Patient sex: F
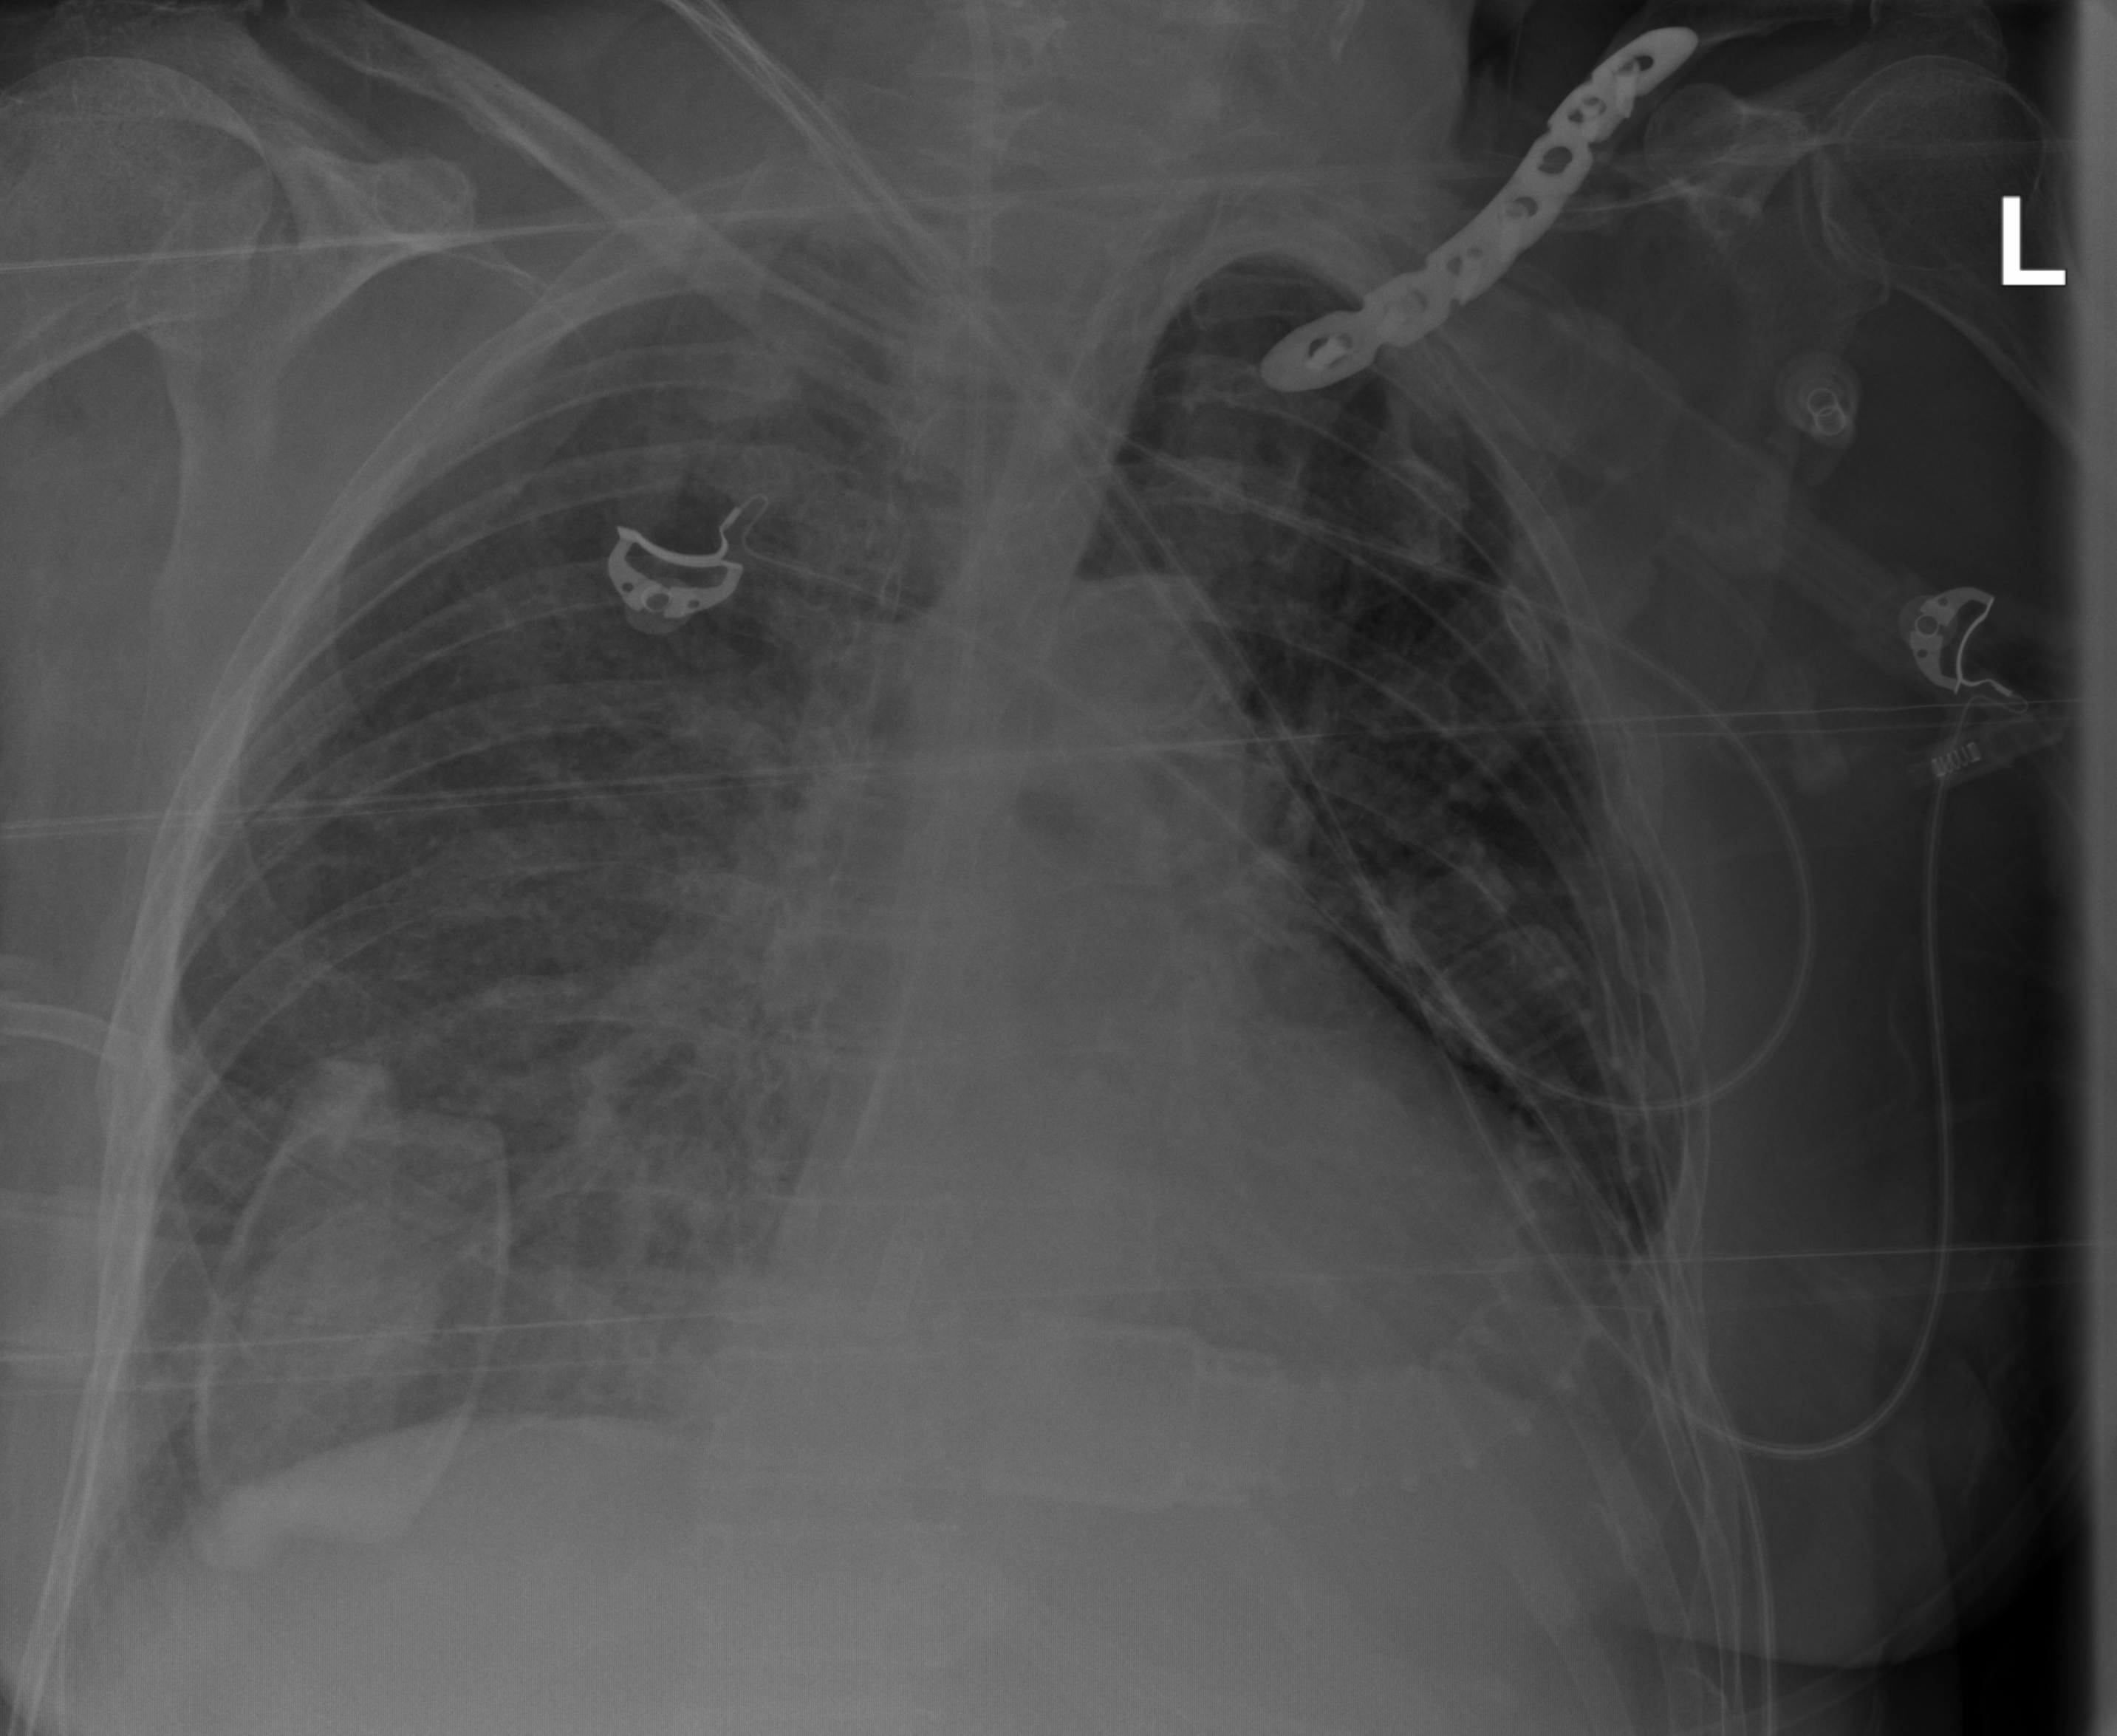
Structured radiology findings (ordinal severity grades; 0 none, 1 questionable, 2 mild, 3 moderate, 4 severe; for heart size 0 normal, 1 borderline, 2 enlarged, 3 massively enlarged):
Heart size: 2
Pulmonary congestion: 1
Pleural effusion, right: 2
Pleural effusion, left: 0
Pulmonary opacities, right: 0
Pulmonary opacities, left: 0
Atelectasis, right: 2
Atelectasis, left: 2